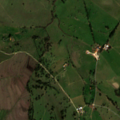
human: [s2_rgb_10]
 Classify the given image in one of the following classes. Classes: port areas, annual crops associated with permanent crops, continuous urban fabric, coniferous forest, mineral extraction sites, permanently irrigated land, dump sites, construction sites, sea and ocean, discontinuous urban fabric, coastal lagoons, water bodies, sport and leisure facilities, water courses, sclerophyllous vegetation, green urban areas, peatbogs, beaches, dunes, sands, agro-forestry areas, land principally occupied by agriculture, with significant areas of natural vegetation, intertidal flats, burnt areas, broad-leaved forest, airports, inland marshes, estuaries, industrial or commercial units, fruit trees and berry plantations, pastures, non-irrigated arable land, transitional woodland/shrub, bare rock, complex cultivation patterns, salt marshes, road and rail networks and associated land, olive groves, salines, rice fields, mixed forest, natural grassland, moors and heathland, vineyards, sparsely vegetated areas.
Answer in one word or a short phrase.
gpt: non-irrigated arable land, rice fields, pastures, annual crops associated with permanent crops, agro-forestry areas